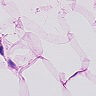
Metastatic tissue present: no